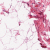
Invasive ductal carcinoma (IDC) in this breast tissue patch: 0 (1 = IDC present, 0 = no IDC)